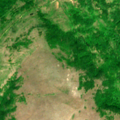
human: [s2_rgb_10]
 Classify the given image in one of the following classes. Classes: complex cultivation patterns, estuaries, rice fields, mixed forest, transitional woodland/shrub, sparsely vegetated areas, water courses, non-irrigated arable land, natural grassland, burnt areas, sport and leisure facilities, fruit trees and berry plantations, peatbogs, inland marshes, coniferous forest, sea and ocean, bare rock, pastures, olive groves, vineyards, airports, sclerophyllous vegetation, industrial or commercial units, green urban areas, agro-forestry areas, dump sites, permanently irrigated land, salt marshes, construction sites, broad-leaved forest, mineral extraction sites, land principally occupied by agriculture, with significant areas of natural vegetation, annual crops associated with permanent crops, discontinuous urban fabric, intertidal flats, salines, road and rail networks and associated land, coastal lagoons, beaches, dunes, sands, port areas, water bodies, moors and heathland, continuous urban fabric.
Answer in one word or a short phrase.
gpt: broad-leaved forest, natural grassland, transitional woodland/shrub